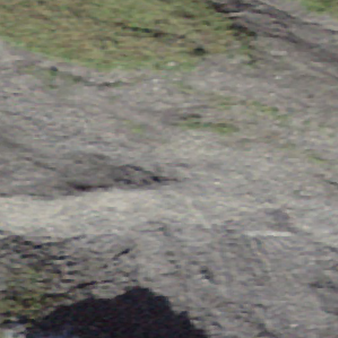
Label: other